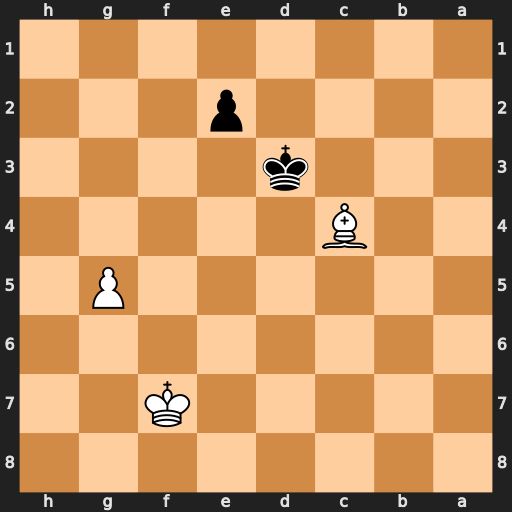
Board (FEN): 8/5K2/8/6P1/2B5/3k4/4p3/8
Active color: b
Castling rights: -
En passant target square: -
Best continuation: Kxc4 g6 e1=Q